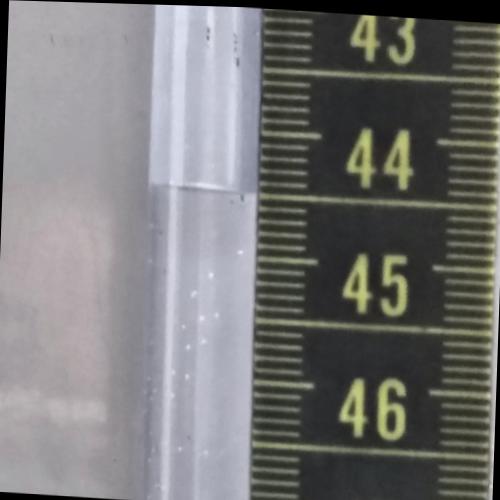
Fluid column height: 44.5 cm